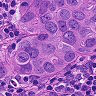
Metastatic tissue present: yes